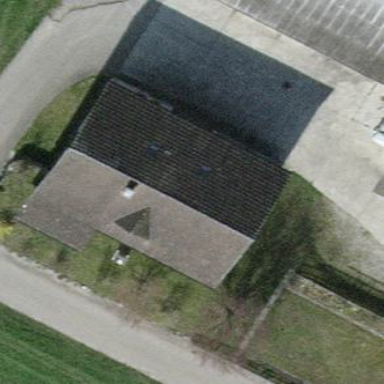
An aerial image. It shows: Detached building.